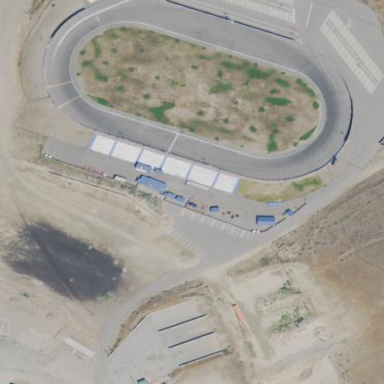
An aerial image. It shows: Raceway road.